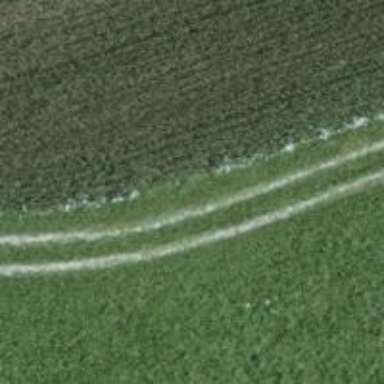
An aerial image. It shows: Grassy track with grade5 tracktype.